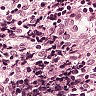
Metastatic tissue present: no